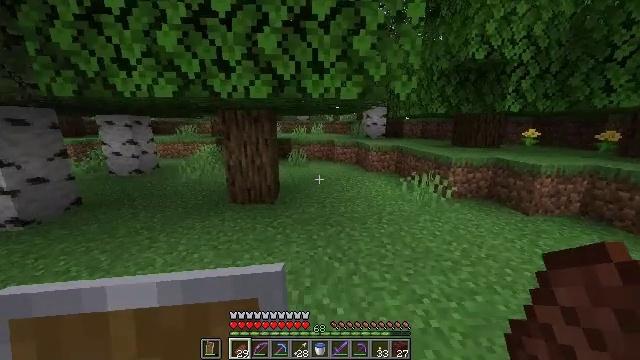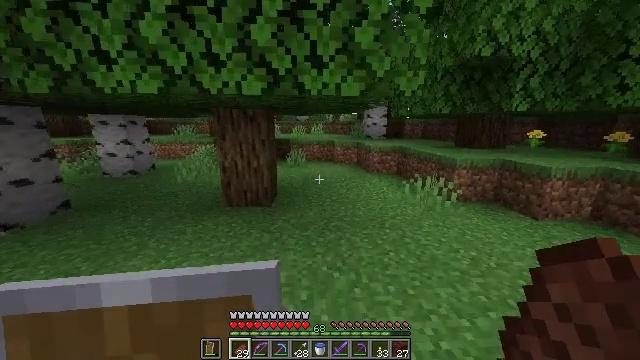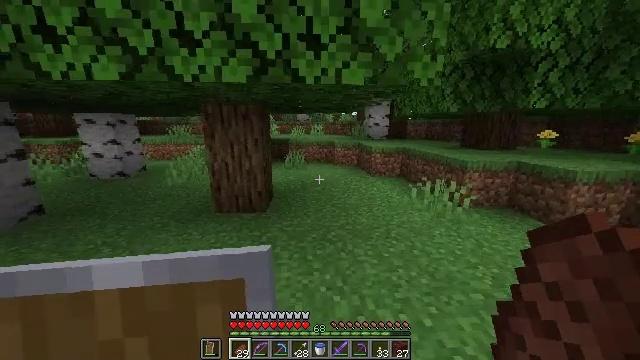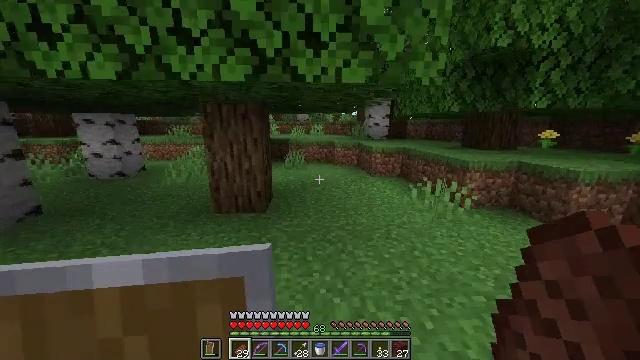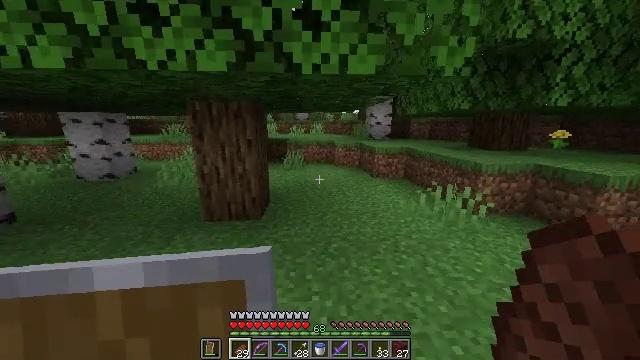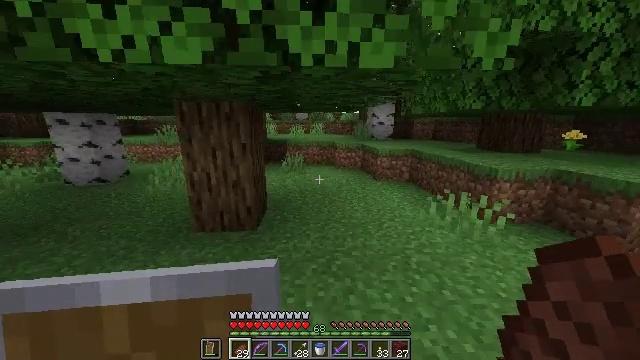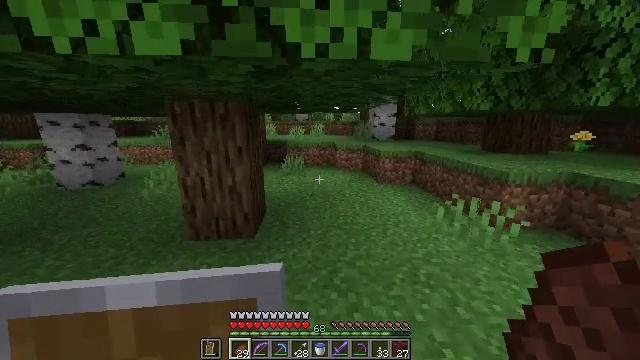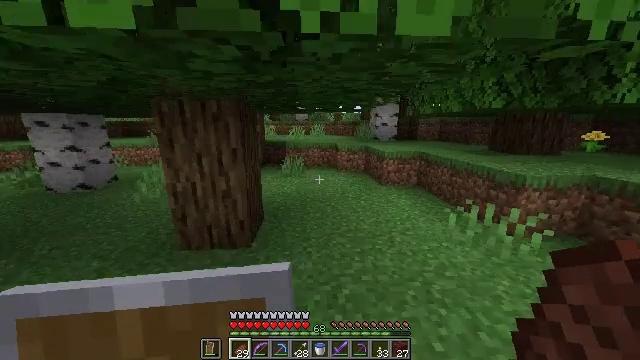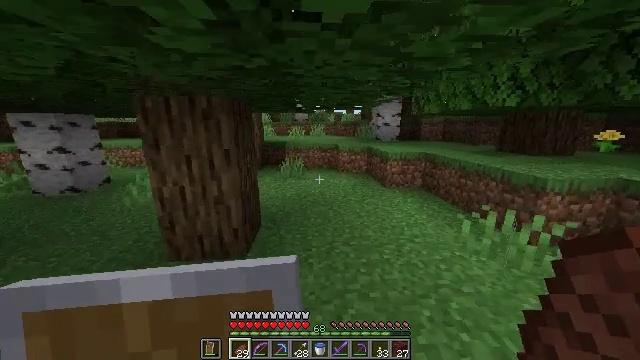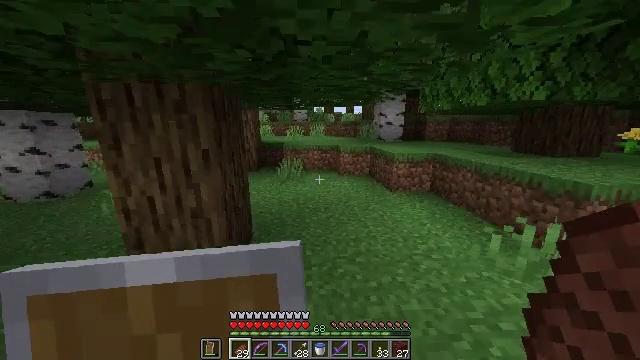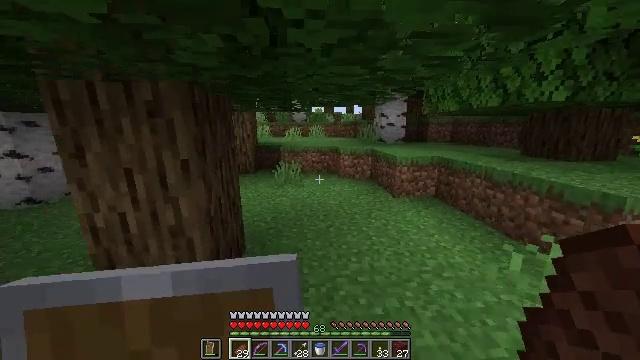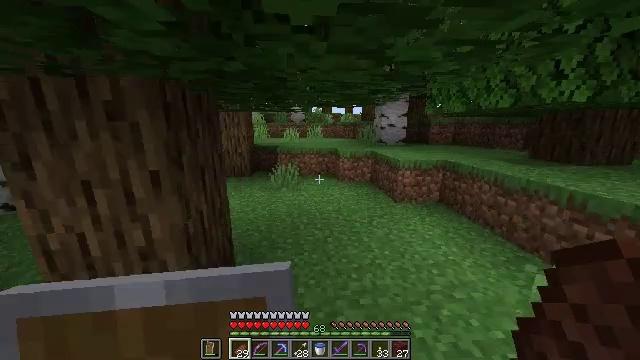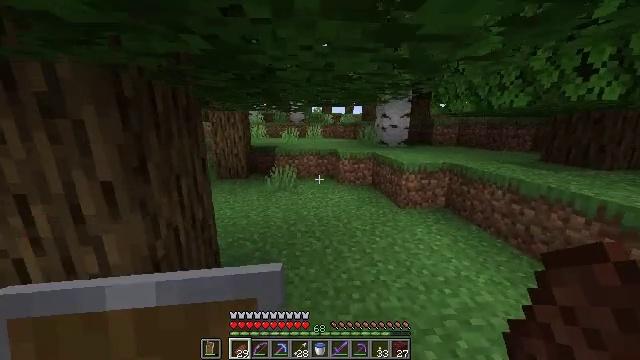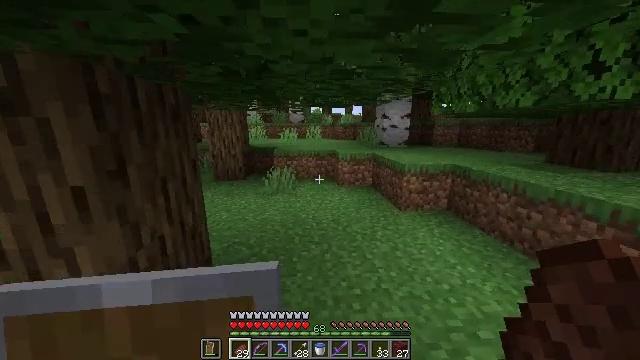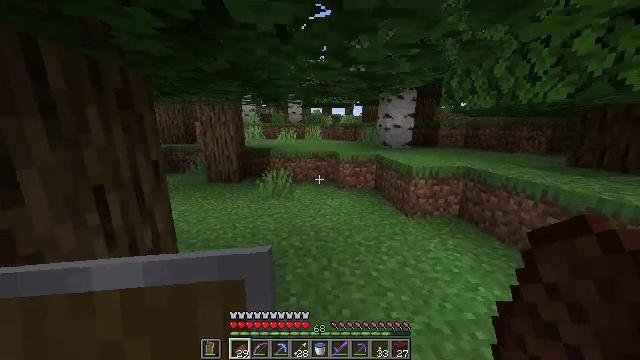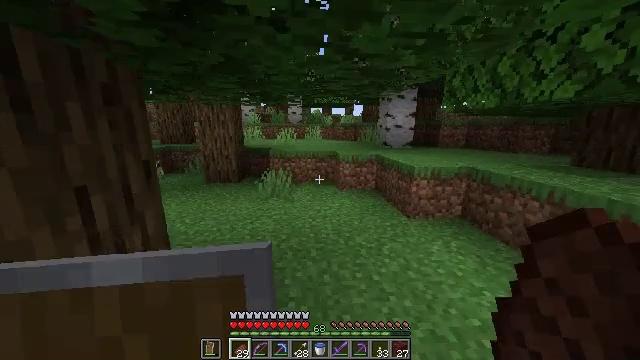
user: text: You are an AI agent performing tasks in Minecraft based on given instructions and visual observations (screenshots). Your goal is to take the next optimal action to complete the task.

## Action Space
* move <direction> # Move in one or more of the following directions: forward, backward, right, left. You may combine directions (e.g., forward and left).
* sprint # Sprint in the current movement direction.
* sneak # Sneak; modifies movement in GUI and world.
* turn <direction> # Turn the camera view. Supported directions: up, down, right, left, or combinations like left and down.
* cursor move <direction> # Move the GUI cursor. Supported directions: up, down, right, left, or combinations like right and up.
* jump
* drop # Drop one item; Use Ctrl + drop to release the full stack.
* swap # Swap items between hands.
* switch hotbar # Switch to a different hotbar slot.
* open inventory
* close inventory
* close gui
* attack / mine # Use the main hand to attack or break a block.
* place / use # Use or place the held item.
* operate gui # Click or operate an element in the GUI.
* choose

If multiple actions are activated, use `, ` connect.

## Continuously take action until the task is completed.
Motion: motion action
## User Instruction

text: Mine the pumpkin from the ground.
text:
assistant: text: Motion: move forward
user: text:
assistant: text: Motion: move forward
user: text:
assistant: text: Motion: move forward
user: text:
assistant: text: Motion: move forward
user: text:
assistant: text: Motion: move forward
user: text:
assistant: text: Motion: move forward
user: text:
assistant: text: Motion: move forward
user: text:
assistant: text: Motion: move forward
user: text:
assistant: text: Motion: move forward
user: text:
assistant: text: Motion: move forward
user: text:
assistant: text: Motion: move forward
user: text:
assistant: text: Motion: move forward
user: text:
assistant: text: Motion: move forward
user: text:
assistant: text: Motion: move forward
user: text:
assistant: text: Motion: move forward
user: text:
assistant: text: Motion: move forward
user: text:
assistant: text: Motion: move forward
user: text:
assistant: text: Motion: move forward
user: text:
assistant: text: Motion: move forward
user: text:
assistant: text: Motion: move forward
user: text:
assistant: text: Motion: move forward
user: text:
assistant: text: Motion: move forward
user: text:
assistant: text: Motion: move forward
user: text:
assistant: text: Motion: move forward
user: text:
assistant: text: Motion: move forward
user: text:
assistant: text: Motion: move forward
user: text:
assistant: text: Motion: move forward
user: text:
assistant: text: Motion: move forward
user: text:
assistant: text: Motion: move forward
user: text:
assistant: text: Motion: move forward